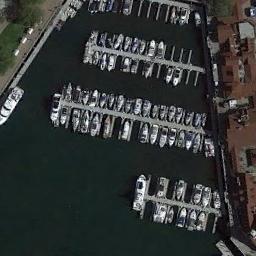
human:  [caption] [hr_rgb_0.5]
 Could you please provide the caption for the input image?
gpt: Many ships are neatly moored on the sea next to the harbor of the building .

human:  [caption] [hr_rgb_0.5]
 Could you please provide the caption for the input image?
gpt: There are many ships in the harbor .

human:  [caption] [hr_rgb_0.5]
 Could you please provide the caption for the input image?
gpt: The harbor with lots of neatly docked boats is next to a dense residential area .

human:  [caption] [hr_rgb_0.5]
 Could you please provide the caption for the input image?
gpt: The port has a different parking direction .

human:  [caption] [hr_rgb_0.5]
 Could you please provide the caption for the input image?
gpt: There are some brown buildings and many ships at the harbor .